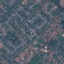
Land use / land cover class: Residential